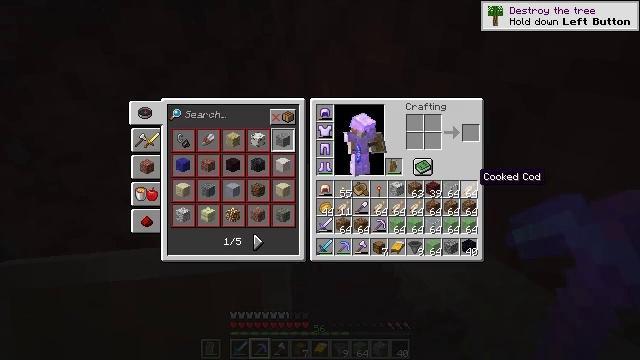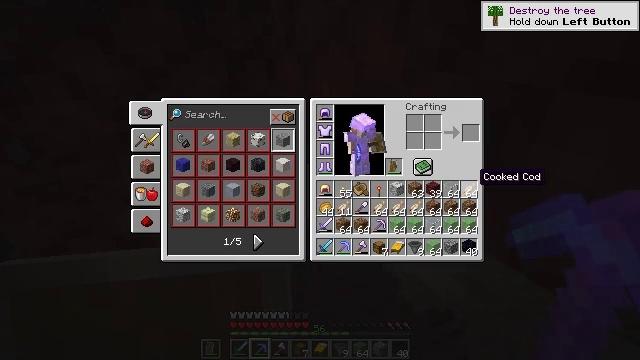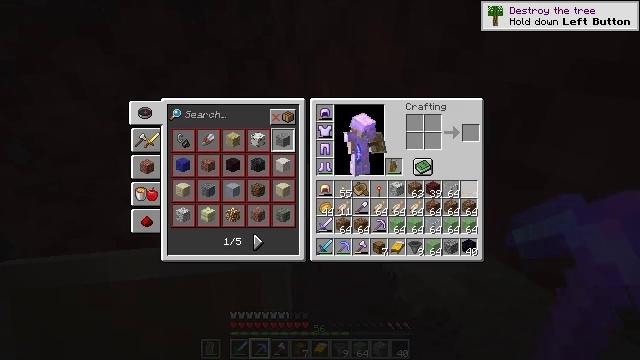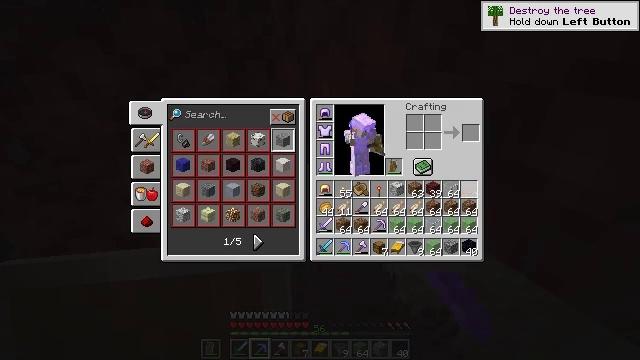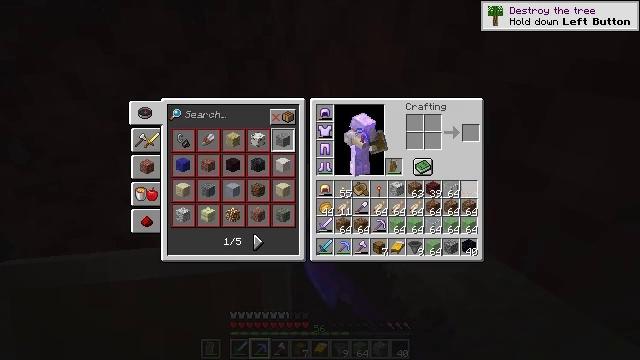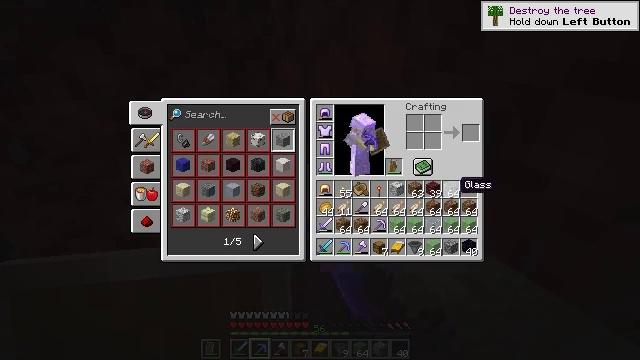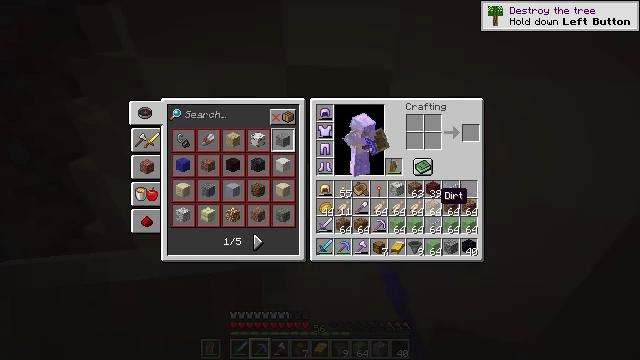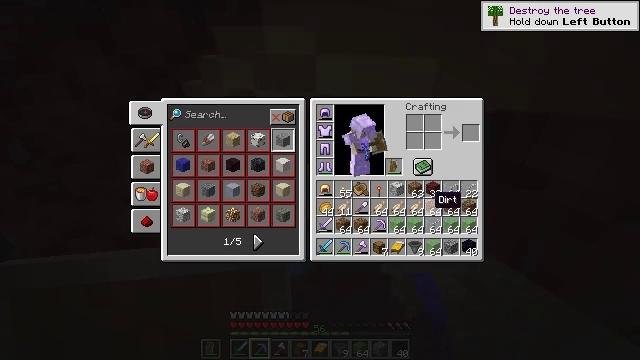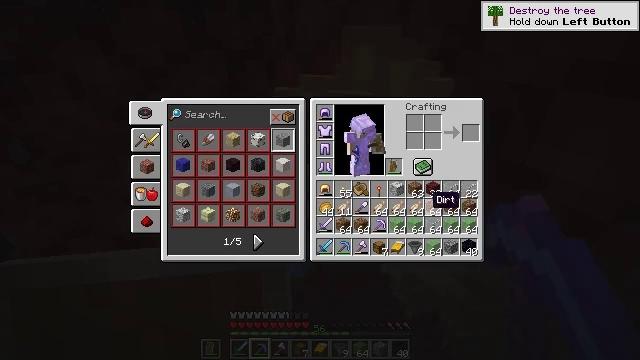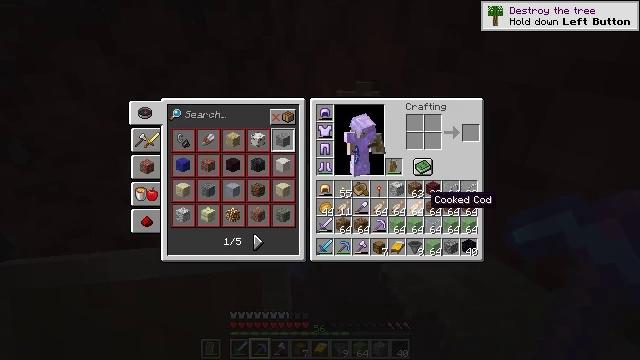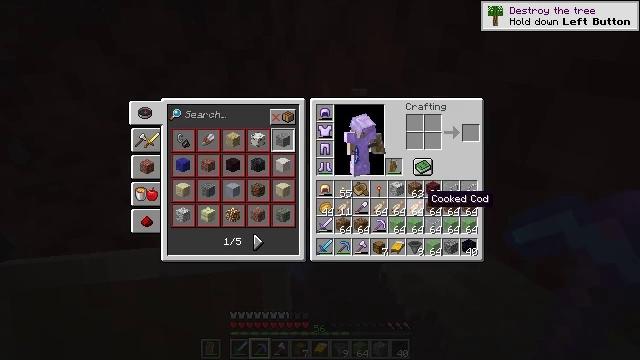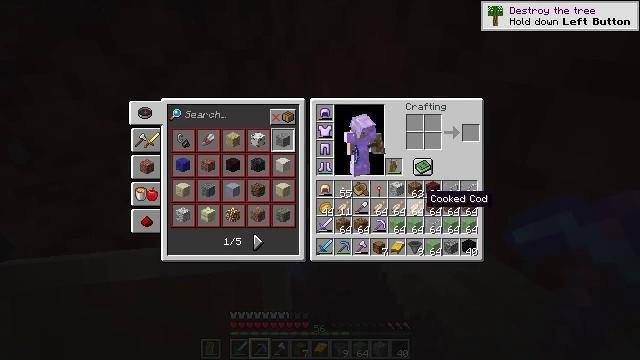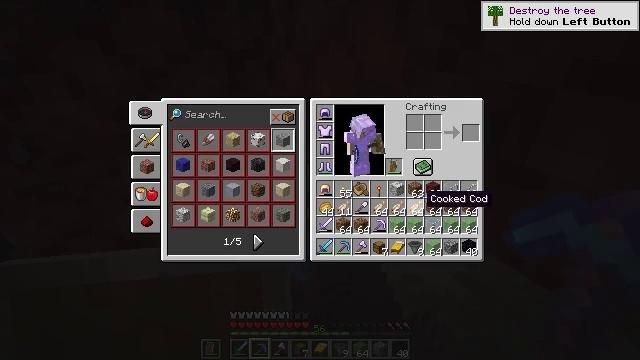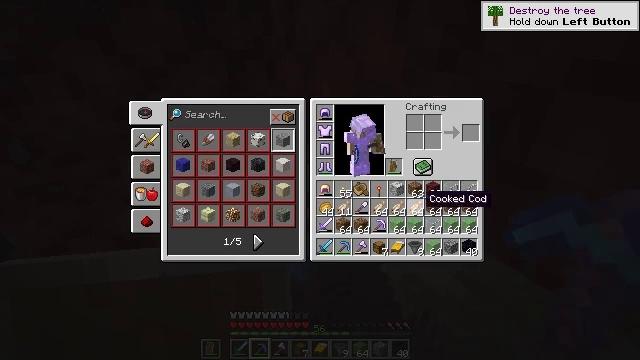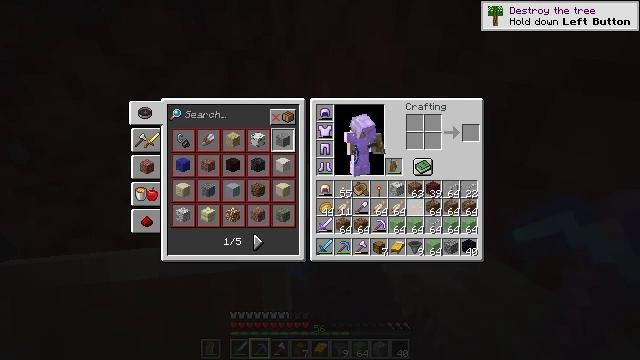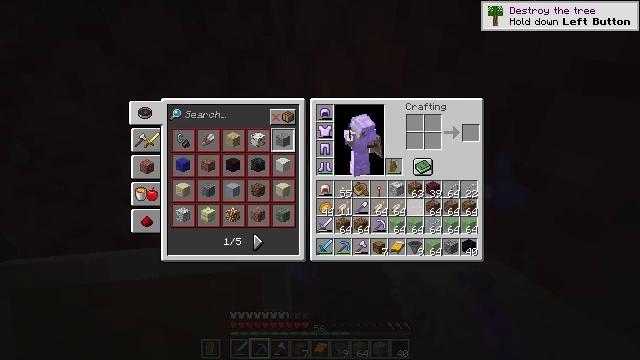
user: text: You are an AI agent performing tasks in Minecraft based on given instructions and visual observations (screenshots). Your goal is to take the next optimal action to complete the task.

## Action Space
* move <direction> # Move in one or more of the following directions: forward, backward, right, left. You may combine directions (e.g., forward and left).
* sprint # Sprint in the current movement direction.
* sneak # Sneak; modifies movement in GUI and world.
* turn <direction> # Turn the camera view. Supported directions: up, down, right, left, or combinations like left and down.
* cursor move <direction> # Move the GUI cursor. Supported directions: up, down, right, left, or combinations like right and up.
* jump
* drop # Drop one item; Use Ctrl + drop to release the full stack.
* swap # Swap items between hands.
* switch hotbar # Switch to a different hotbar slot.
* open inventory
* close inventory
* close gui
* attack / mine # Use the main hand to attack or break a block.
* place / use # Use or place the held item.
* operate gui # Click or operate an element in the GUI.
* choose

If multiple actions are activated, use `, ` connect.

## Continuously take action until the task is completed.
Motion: motion action
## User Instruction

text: Drop a cooked cod.
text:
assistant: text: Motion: sprint
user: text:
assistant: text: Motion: sprint, drop
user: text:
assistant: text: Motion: sprint, drop
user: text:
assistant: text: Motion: sprint
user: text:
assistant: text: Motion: sprint, cursor move left and down
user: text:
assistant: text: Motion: sprint, cursor move left and down
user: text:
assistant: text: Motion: sprint
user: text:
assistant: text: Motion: sprint
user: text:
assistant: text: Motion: sprint
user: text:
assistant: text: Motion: sprint
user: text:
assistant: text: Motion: sprint
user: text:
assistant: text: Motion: sprint
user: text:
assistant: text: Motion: sprint
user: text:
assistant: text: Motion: sprint, drop
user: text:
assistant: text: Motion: sprint, drop
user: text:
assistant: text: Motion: sprint, drop
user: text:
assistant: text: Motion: sprint
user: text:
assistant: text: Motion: sprint, cursor move left
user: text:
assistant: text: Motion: sprint, cursor move left
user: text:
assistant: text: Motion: sprint
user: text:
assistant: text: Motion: sprint, drop
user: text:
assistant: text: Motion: sprint, drop
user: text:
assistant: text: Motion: sprint, drop
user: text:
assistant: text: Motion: sprint
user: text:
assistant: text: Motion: sprint
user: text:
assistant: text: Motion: sprint
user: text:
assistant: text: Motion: sprint
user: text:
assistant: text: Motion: sprint, drop
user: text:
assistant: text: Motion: sprint, drop
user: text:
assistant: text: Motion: sprint, drop